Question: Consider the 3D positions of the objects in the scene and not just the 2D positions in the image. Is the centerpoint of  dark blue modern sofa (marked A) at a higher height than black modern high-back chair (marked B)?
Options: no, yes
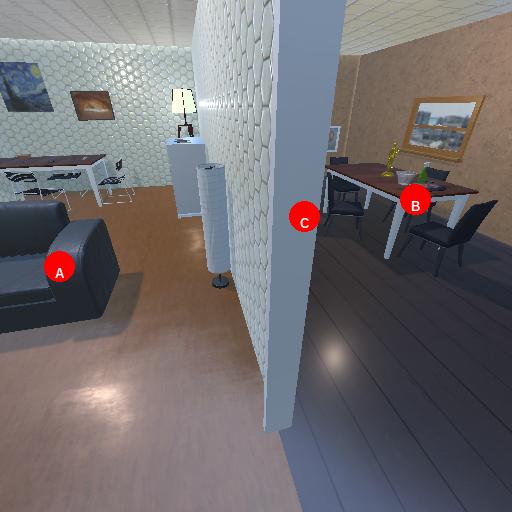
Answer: no